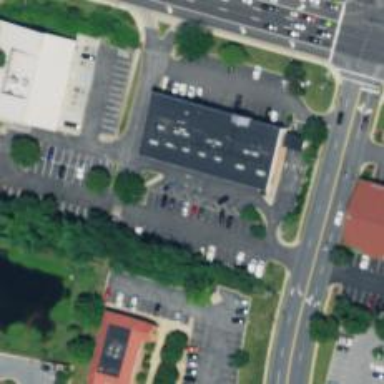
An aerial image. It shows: Parking space.